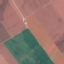
Label: AnnualCrop